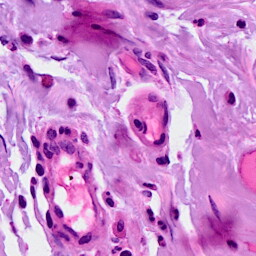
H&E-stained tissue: Breast